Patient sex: M
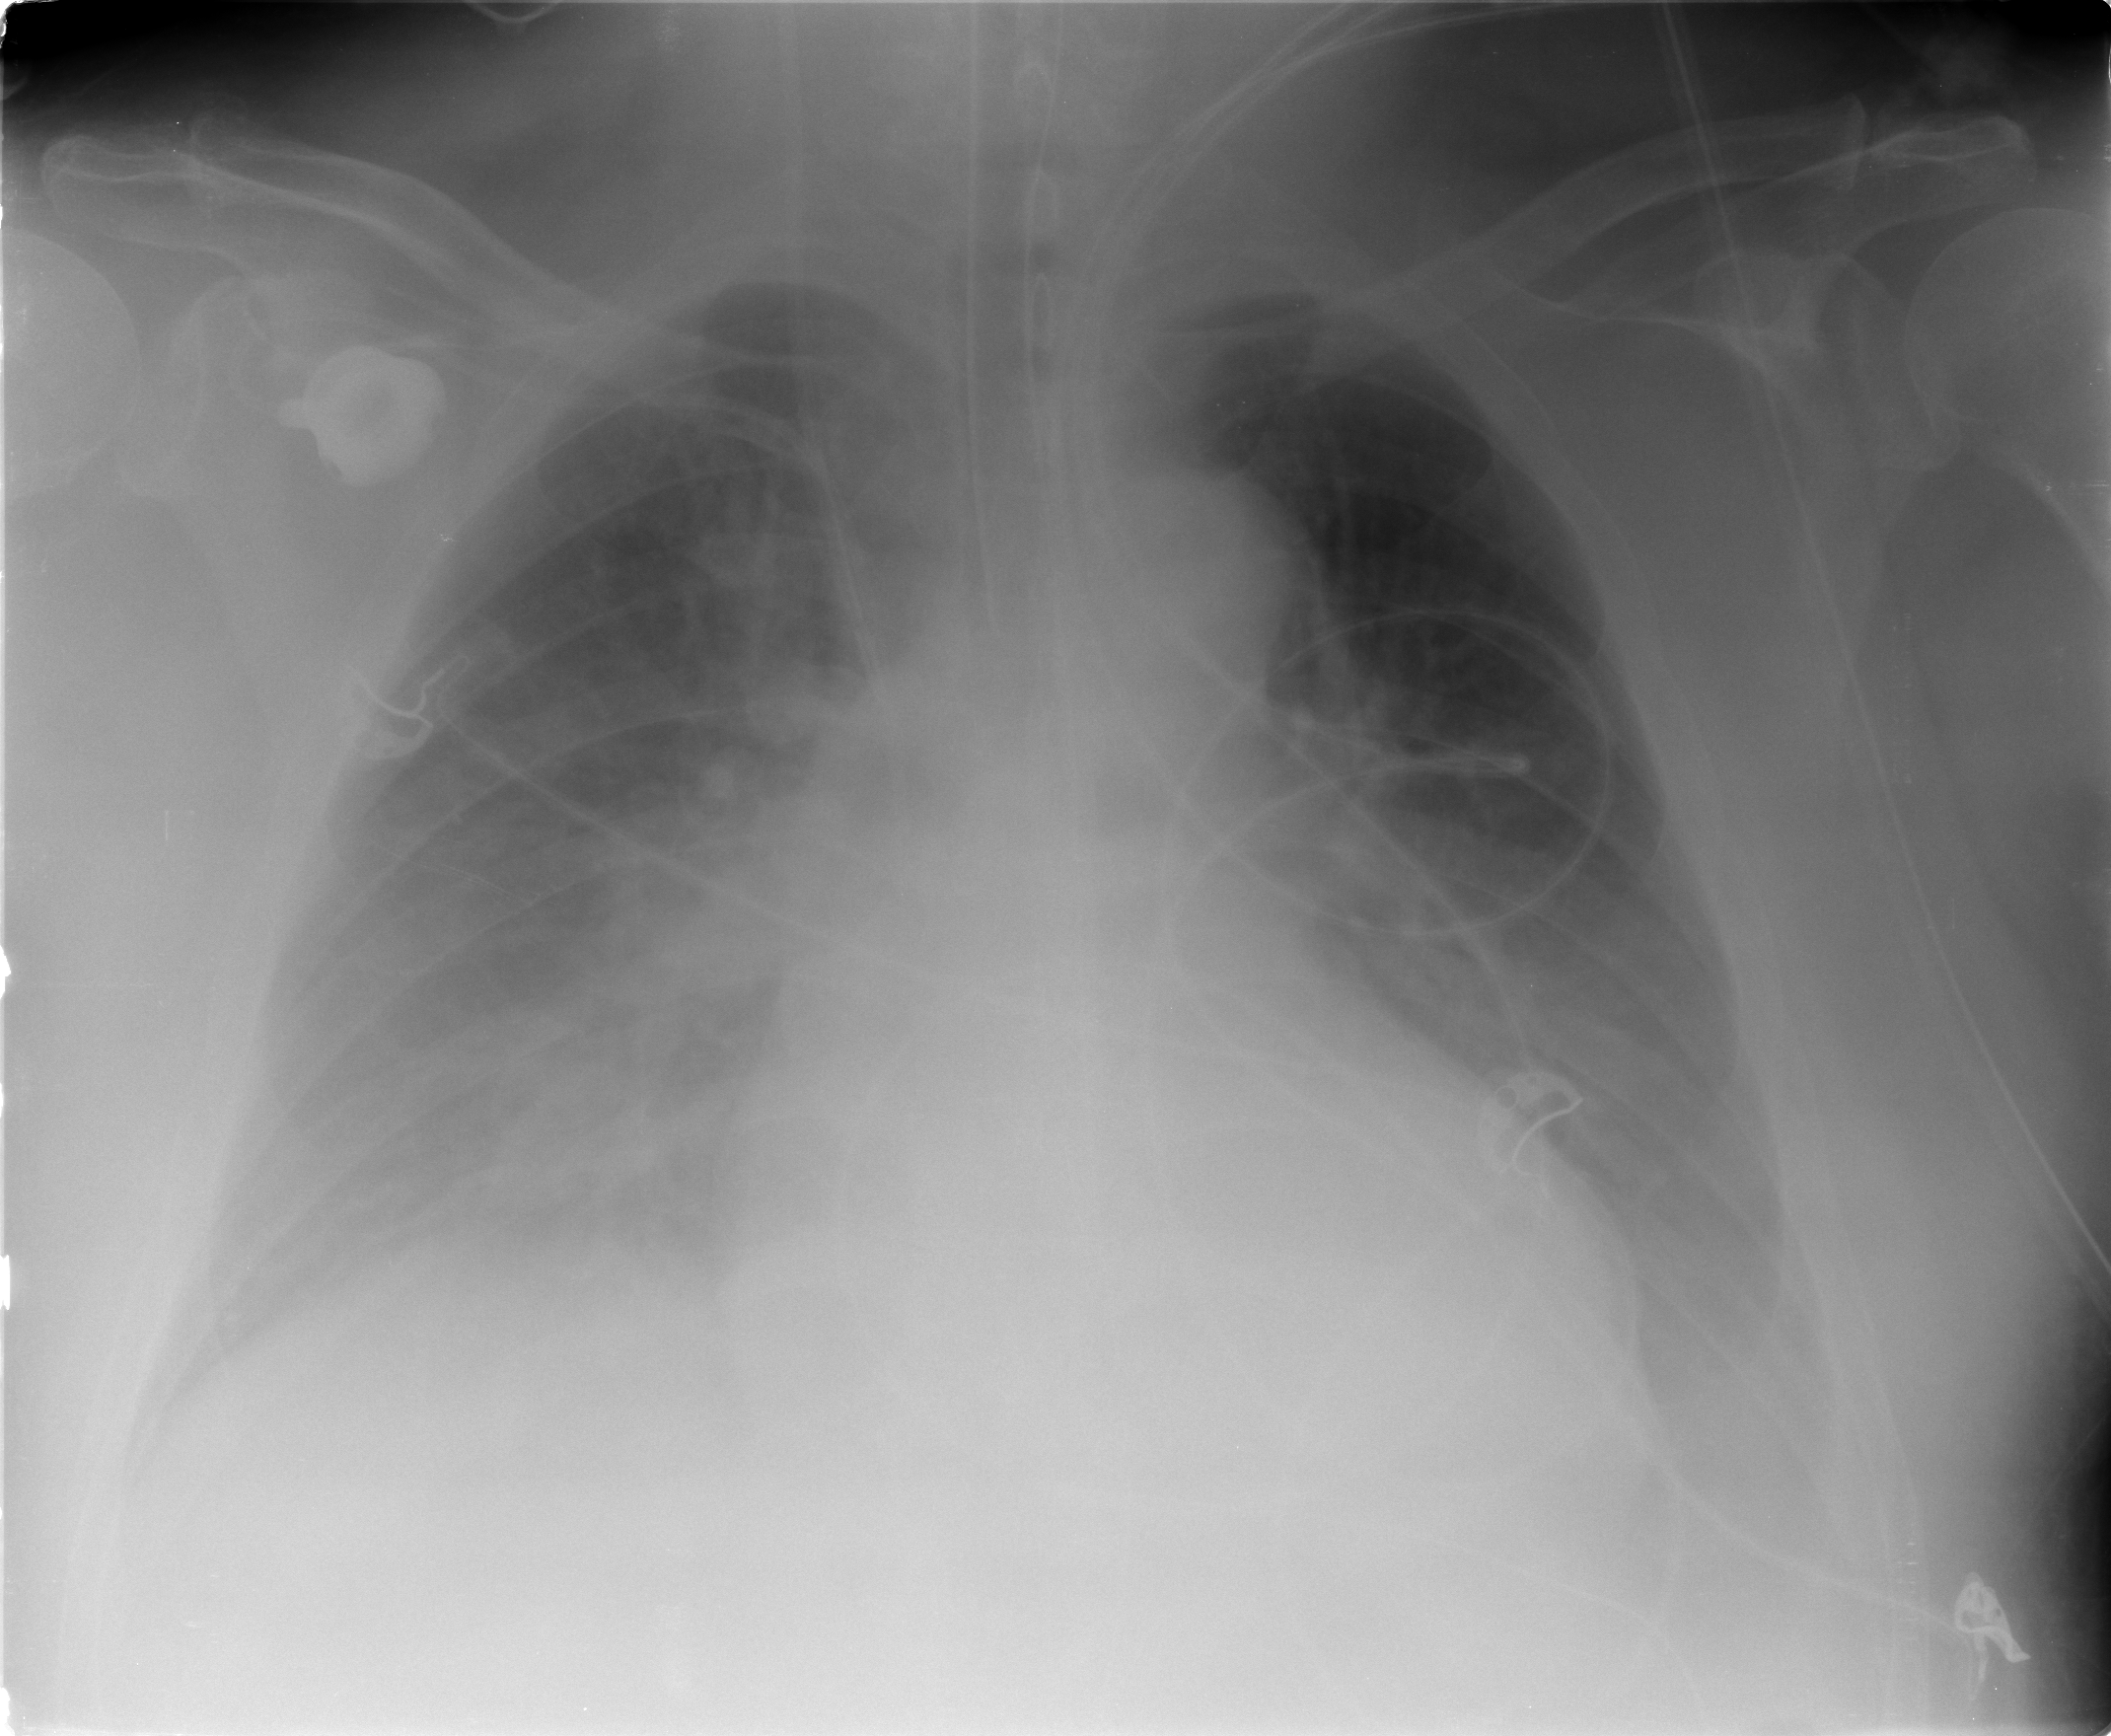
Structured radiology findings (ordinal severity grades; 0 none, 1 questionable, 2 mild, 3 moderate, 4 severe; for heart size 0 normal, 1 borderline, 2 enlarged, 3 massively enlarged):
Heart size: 2
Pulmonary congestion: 3
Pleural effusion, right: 3
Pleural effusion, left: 2
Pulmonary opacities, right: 2
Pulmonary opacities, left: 2
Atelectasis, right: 2
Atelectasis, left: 2